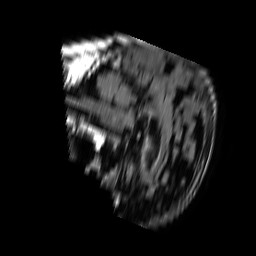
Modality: FLAIR
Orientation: sagittal
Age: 82
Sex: male
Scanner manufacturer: philips
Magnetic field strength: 1.5 T
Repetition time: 6 s
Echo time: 0.12 s